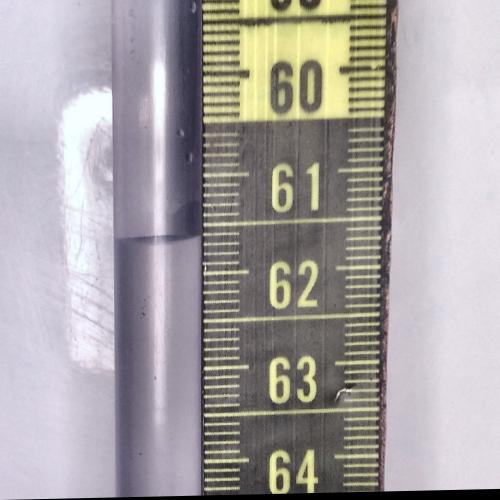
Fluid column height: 61.6 cm